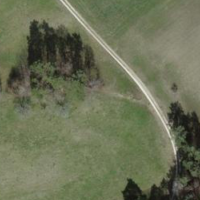
EUNIS habitat code: 52
Species observed at this site:
Pseudochorthippus parallelus
Chorthippus biguttulus
Primula veris